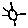
Label: sun